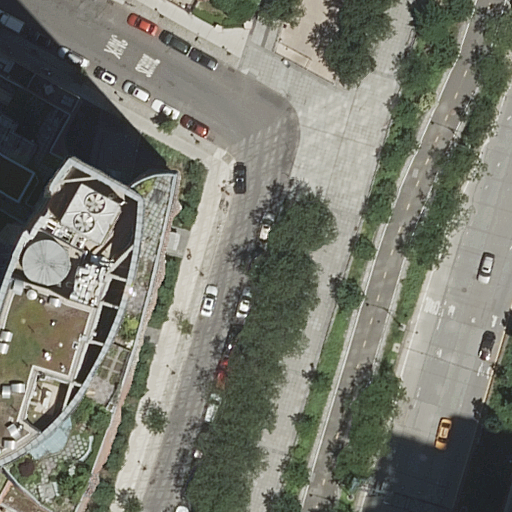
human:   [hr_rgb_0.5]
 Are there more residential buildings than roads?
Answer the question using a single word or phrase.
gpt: no

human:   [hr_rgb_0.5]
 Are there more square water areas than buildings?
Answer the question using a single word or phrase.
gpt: no

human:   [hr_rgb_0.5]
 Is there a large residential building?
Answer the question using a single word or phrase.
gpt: yes

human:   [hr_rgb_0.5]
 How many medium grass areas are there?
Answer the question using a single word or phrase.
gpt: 1

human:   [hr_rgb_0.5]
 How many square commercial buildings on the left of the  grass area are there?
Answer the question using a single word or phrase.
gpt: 0

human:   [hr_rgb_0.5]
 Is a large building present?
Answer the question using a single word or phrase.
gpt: yes

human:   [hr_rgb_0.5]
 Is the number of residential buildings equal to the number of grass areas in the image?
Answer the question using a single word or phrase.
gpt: no

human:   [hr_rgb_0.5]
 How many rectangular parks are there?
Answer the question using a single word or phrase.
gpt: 1

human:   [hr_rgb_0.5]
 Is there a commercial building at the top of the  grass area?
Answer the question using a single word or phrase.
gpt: no

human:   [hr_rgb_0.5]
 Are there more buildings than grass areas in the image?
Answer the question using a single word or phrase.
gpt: yes

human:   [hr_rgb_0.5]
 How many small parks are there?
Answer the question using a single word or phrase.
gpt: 0

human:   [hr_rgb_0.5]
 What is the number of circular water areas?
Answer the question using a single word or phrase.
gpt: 0

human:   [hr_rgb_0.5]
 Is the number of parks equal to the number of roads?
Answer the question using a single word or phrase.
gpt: no

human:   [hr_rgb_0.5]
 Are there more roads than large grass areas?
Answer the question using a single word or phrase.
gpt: yes

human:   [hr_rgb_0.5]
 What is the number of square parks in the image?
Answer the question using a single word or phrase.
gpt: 0

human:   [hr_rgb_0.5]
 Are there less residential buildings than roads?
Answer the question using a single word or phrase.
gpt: yes

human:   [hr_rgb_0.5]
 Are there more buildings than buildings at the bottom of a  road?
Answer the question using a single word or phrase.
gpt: yes

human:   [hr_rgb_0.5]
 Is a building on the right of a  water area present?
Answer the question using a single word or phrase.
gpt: no

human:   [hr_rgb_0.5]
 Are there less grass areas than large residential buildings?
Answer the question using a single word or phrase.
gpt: no

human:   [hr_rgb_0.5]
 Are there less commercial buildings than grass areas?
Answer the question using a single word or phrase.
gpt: yes

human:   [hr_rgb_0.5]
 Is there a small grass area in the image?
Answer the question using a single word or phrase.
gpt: no

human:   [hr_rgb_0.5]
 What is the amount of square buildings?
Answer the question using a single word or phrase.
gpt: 0

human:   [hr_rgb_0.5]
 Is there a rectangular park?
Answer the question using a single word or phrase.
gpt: yes

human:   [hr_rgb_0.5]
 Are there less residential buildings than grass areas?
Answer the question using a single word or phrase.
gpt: no

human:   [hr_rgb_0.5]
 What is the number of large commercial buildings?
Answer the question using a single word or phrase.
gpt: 0

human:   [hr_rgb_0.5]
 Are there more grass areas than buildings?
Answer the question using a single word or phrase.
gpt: no

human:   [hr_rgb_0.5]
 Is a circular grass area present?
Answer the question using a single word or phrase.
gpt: no

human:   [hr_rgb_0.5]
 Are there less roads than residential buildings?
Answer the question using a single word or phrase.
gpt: no

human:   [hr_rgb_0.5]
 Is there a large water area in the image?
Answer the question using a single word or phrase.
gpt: no

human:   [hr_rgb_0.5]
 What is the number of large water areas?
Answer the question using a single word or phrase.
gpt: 0

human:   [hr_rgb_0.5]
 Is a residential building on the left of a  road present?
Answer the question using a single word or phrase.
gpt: yes

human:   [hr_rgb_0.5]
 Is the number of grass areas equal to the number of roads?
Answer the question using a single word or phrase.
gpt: no

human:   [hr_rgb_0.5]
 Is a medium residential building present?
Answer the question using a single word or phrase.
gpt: no

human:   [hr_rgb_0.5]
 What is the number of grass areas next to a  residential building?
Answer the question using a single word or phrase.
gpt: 1

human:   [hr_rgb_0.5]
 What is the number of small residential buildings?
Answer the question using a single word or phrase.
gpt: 1

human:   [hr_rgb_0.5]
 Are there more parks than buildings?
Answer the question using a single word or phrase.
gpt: no